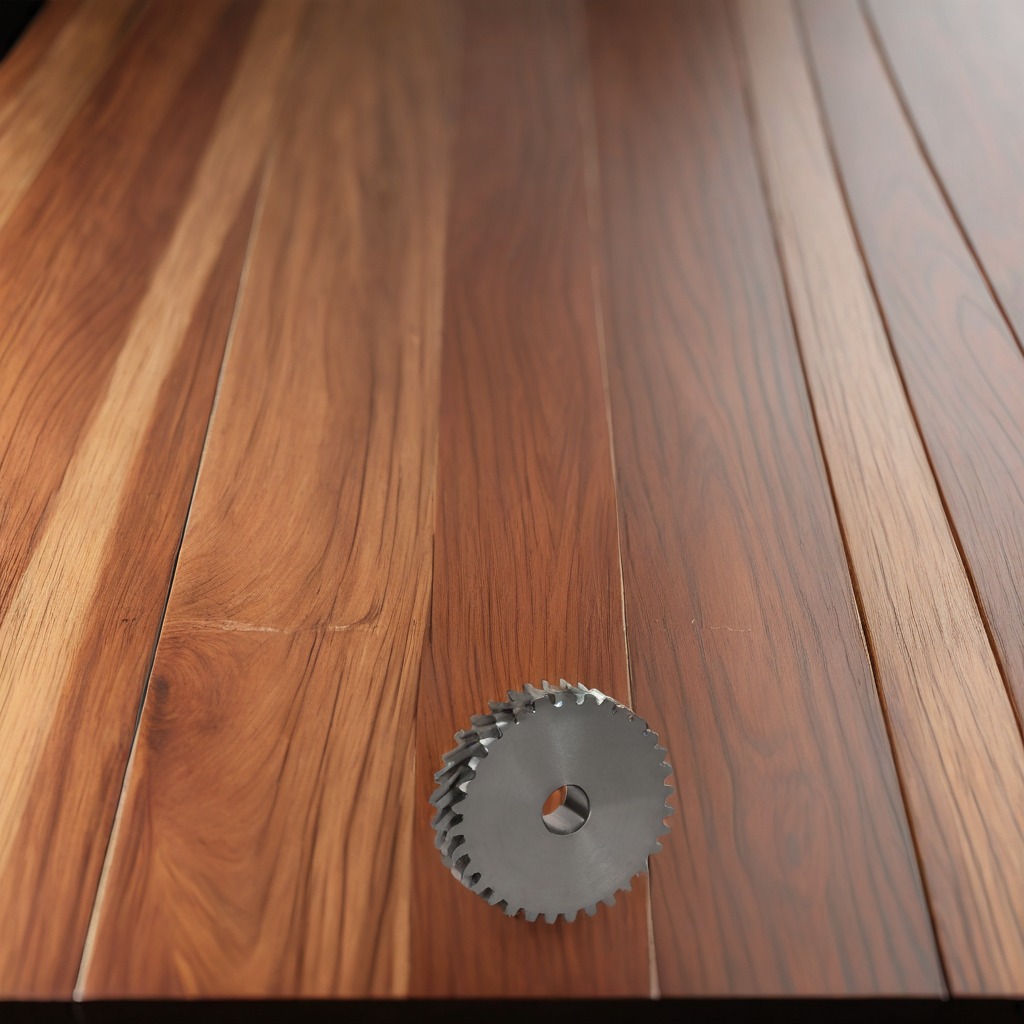
A steel gear with teeth is lying on the wooden table in a carpentry studio.